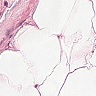
Metastatic tissue present: no